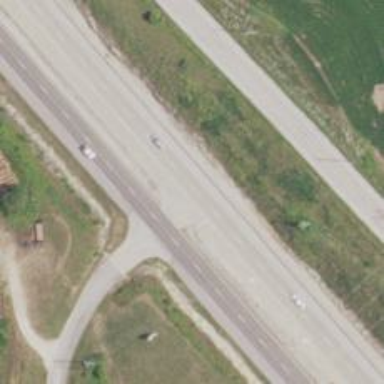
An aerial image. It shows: Primary highway with expressway characteristics.